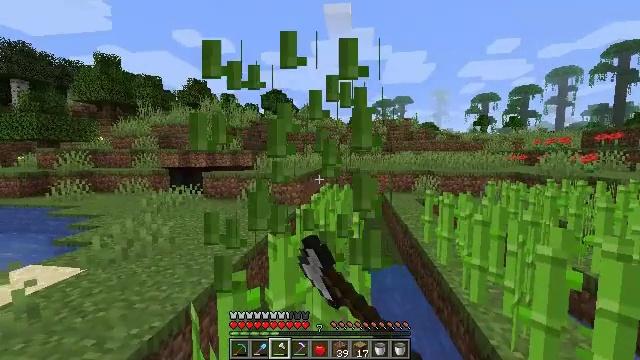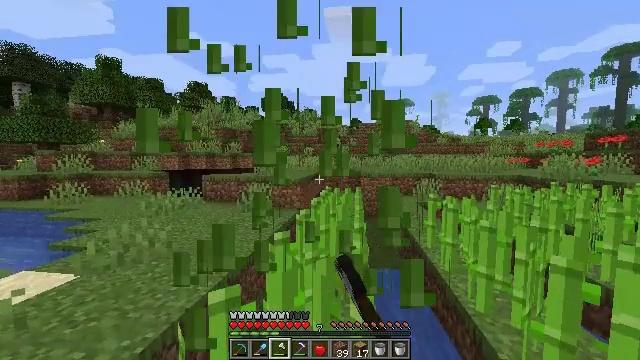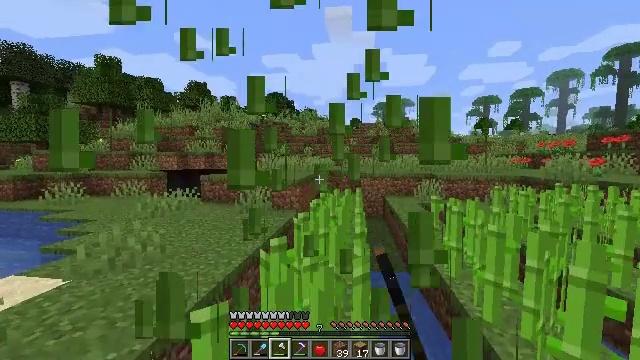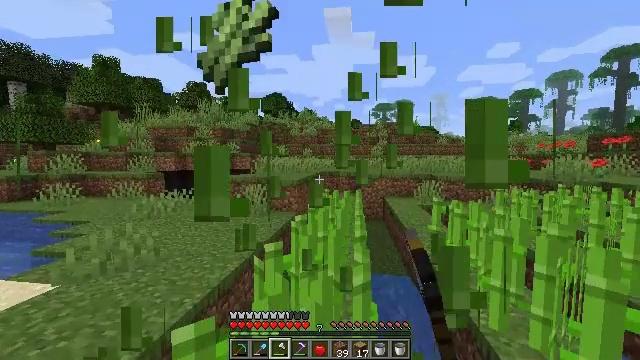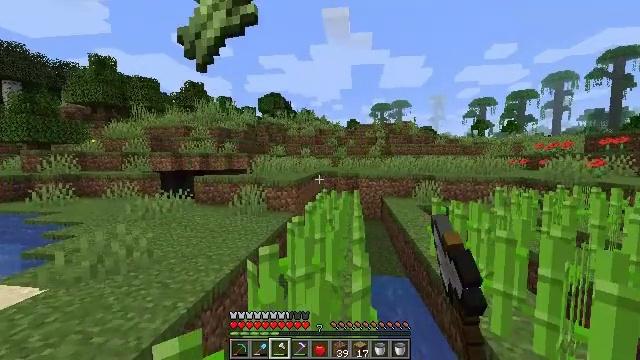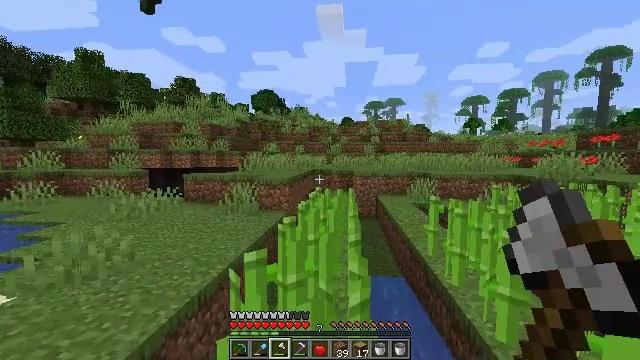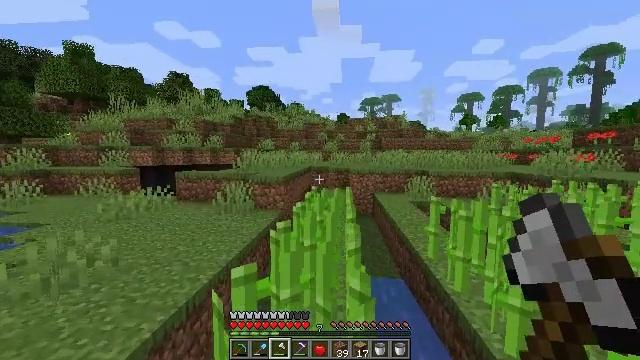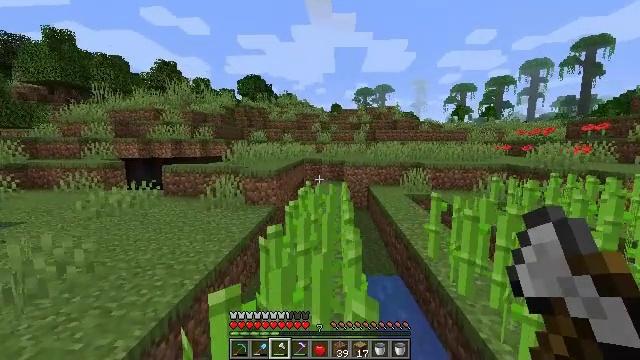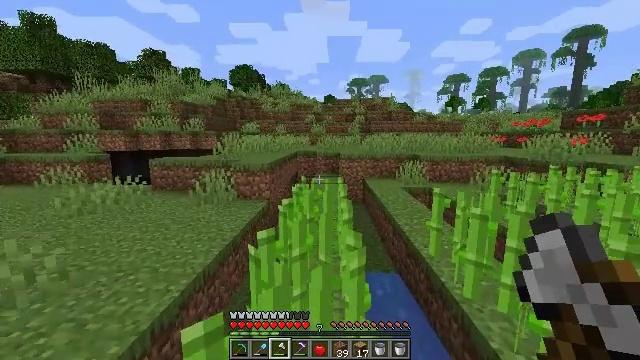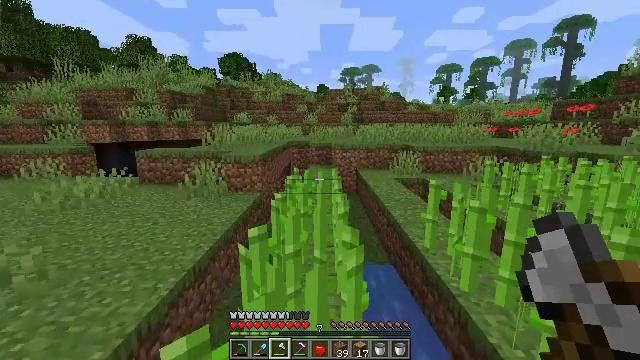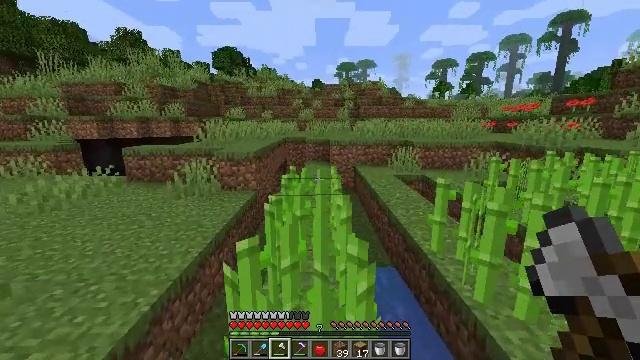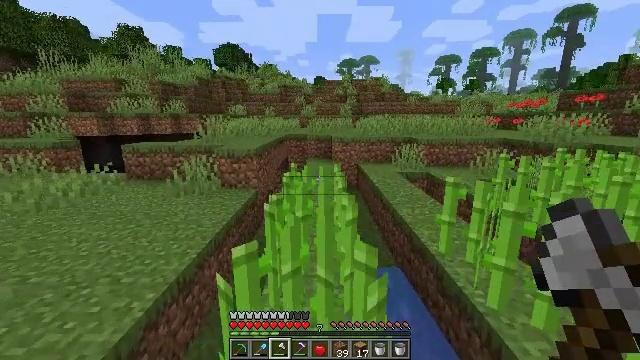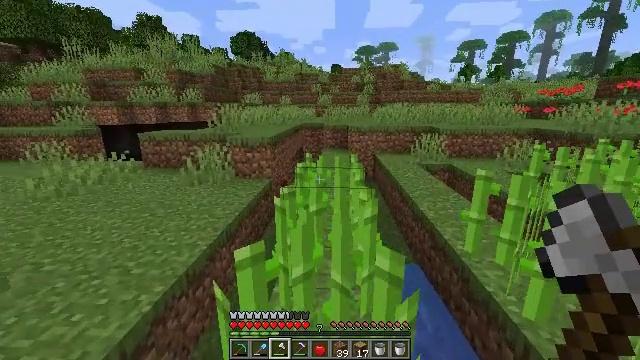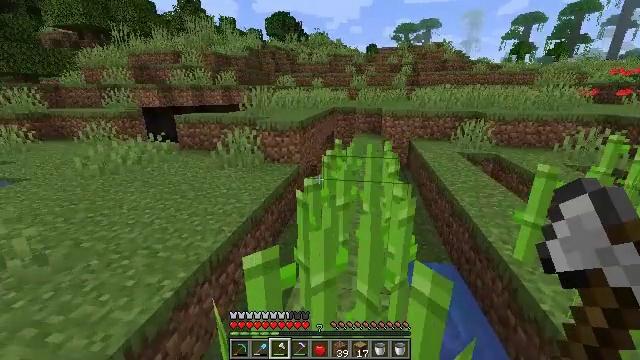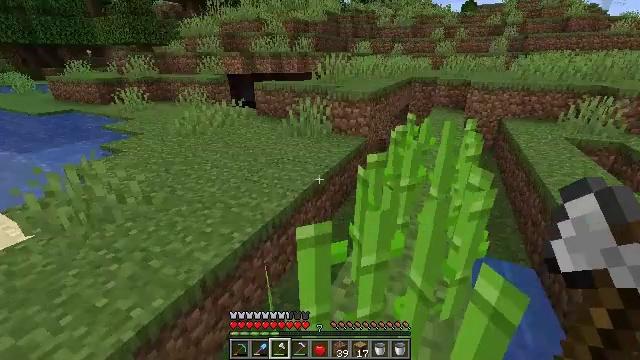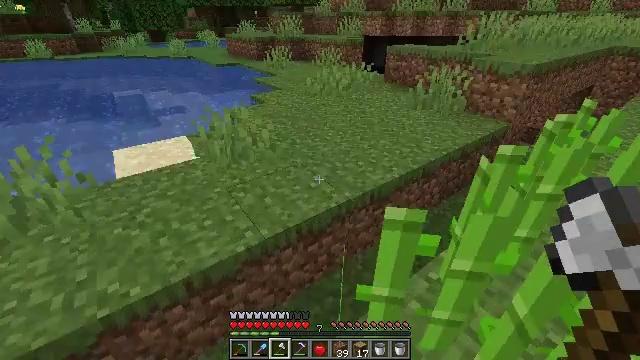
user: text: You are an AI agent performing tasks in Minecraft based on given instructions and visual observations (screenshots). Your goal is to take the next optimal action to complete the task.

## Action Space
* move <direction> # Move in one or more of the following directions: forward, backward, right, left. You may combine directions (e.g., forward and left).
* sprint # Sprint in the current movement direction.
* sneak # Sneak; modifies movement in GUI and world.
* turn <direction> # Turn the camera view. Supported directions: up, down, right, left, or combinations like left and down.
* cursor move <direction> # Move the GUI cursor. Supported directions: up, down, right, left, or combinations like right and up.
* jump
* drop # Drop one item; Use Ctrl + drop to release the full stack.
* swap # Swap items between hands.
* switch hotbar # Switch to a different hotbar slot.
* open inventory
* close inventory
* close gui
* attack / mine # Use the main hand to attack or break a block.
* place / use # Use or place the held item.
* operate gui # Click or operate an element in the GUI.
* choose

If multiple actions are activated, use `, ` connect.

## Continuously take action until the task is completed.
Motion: motion action
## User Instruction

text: Collect sugar cane near water sources.
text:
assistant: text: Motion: move forward
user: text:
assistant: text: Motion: move forward
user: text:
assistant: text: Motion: move forward
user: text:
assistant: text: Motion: move forward
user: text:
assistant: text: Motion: move forward, turn right
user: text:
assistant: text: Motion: move forward
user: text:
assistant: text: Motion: move forward, turn right and down
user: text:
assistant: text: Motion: move forward, turn right and down
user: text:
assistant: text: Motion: move forward, turn right and down
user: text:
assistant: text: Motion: move forward, turn down
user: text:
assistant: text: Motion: move forward
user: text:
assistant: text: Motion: move forward, turn left and down
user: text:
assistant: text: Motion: turn left and down
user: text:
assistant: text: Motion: turn left and down
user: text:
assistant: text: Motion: turn left and down
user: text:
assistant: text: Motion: turn left and down
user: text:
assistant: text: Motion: turn left and down
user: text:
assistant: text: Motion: move forward, turn left
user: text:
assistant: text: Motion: move forward, turn left
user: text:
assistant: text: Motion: move forward, turn left and up
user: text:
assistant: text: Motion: move forward, turn left and up, jump
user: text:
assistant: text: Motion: move forward, turn left, jump
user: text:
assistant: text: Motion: move forward, turn left, jump
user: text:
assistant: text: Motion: move forward and move right, jump
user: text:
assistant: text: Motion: move forward and move right, jump
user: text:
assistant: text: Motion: move forward and move right, jump
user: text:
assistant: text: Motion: move forward and move right, jump
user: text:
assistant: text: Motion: move forward and move right
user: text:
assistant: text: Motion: move forward and move right
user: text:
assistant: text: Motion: move forward